Interaction volume radius: 10 \u00c5
Interaction volume height: 20 \u00c5
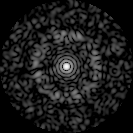
Disorder parameter: 0.8384